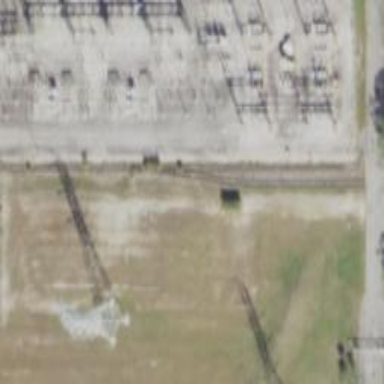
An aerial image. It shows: Disused railway siding.